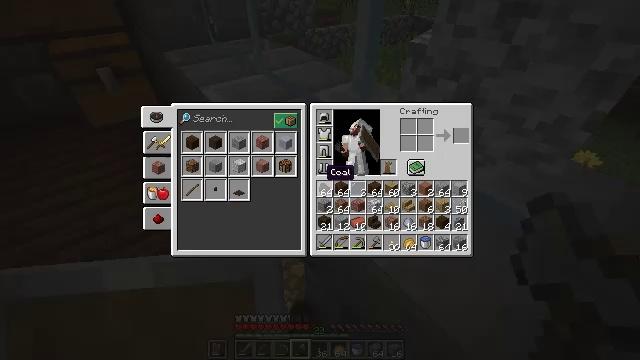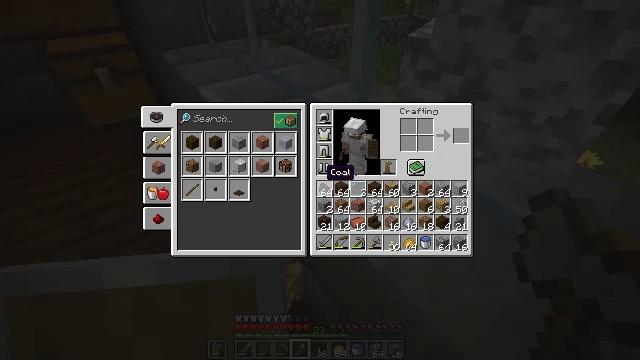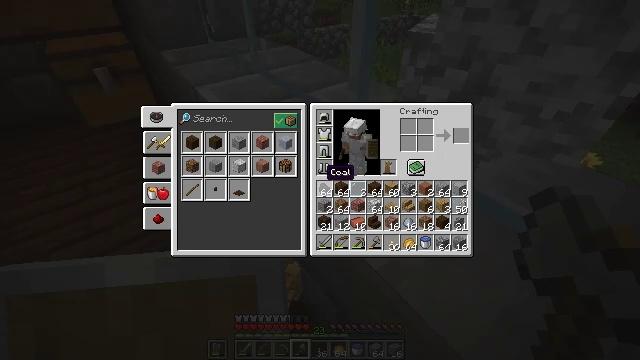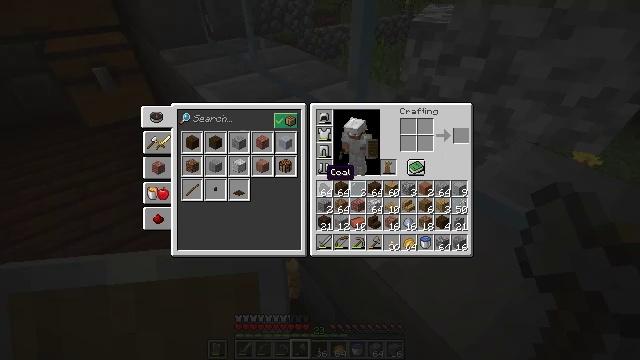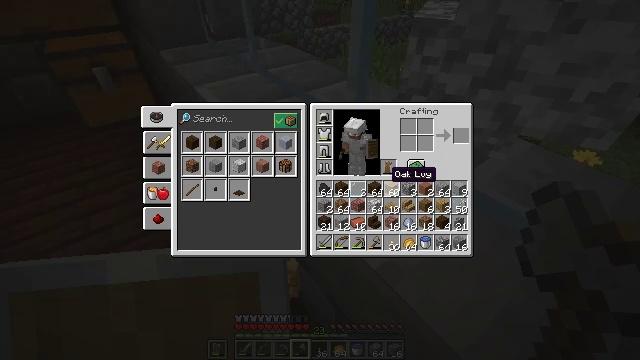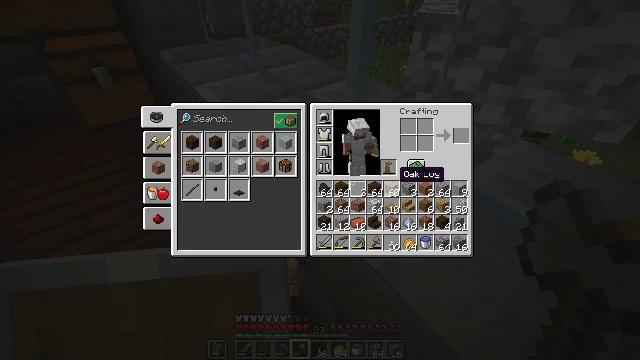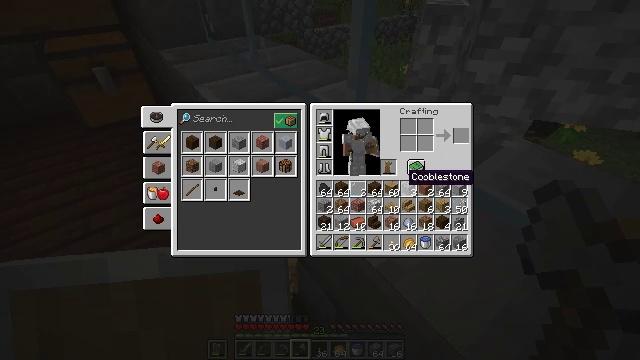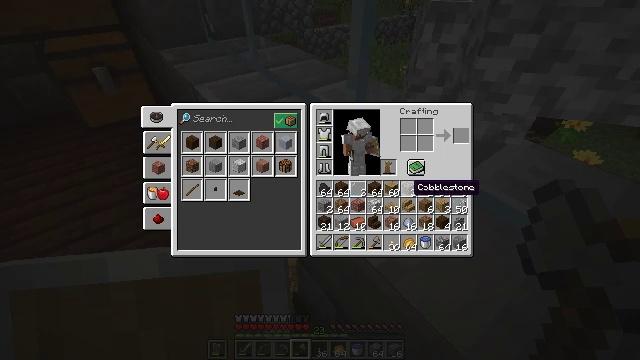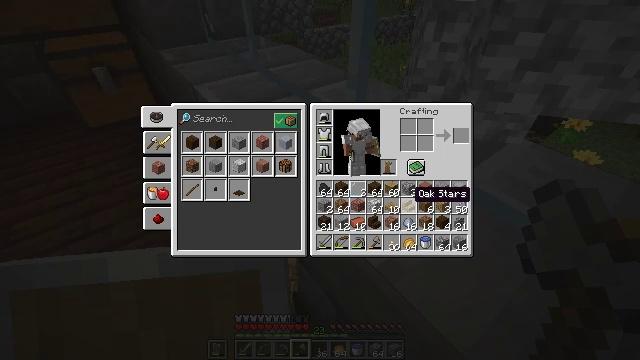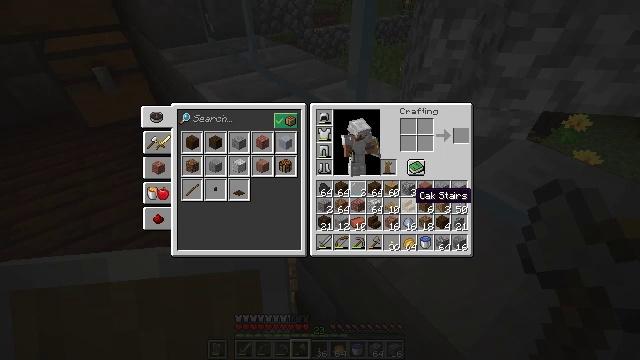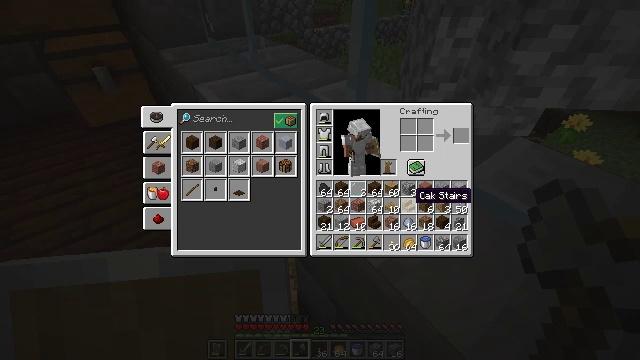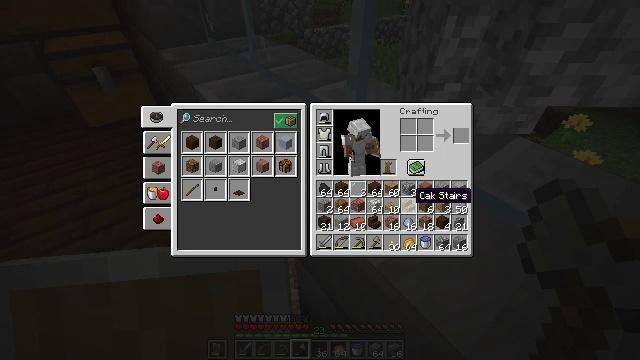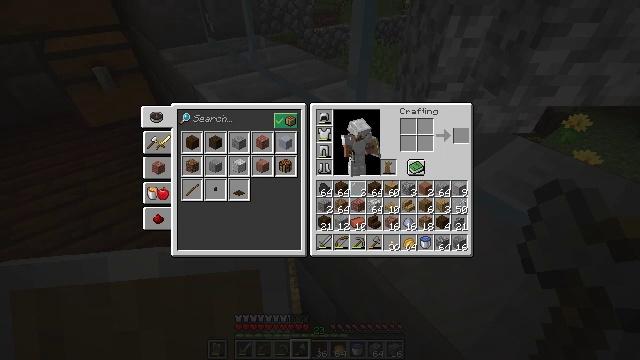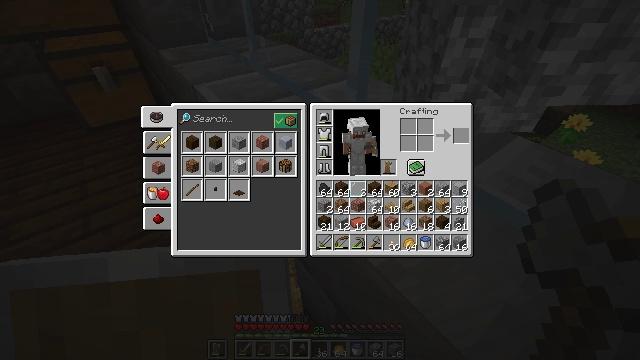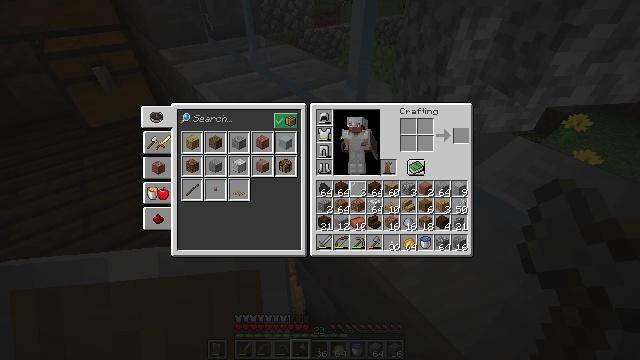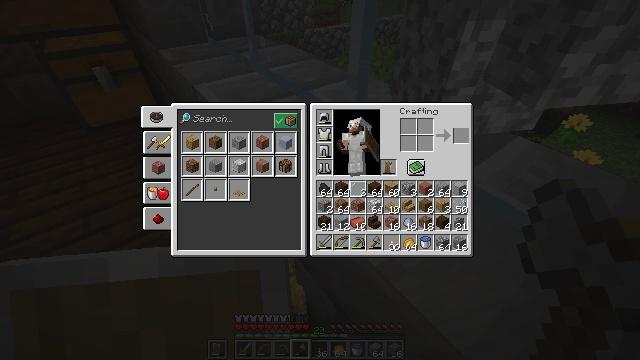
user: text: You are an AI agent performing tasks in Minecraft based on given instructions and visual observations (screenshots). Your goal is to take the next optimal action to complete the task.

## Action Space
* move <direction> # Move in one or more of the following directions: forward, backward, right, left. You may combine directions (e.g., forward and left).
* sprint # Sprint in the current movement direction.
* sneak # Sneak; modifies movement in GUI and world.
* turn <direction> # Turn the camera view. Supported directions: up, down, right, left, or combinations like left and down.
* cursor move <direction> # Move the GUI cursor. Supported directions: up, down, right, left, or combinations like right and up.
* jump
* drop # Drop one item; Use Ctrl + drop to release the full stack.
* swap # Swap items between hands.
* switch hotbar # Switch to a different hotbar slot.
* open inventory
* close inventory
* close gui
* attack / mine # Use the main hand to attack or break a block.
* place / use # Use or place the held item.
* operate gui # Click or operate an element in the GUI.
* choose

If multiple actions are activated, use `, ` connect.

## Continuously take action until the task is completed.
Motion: motion action
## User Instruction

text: Remove oak stairs from the inventory.
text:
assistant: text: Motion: open inventory
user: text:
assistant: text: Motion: no_op
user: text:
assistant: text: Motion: no_op
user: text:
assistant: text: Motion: turn right
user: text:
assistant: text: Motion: turn right
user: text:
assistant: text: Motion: turn right
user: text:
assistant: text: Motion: turn down
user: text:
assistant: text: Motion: sneak, turn down
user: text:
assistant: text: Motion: sneak
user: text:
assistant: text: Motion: sneak, attack / mine
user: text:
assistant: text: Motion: sneak, attack / mine
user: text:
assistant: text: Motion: sneak, turn left and up
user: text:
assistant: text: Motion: sneak, turn left and up
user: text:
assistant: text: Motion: sneak, turn left and up
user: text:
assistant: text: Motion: sneak, turn left and up
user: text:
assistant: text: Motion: sneak
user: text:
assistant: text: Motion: sneak, turn right and down
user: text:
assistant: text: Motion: sneak, turn right and down
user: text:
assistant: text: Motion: turn right and down
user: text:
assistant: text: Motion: turn right and down
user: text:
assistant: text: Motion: no_op
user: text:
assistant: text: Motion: no_op
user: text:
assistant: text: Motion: attack / mine
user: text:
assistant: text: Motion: turn left and up
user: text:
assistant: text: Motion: turn left and up
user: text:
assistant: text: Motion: turn left and up
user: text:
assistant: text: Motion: attack / mine
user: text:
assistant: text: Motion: turn right
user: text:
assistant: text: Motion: turn right
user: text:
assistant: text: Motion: turn right and down